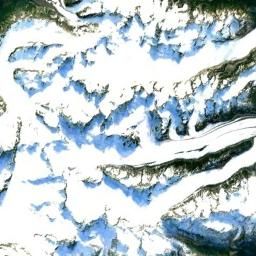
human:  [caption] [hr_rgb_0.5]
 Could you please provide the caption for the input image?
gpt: The snow berg is consist of green plants and white snow .

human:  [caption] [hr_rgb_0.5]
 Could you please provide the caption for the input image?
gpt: The snowberg is covered with snow and ice but some ridges are not covered by snow and ice .

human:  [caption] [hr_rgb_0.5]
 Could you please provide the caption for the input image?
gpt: A snow-covered mountain covered in large areas .

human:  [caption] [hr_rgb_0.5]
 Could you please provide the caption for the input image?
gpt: There is snow on the part of the snowberg .

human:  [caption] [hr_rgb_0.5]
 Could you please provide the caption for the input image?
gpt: The snowberg is covered with snow and some green land .